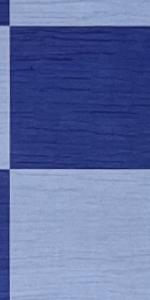
Label: Empty